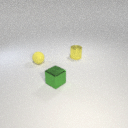
small yellow rubber sphere to the left of small green metal cube